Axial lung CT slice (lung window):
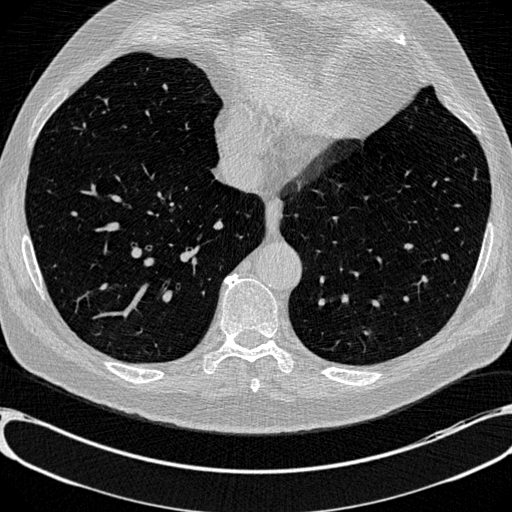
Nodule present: no